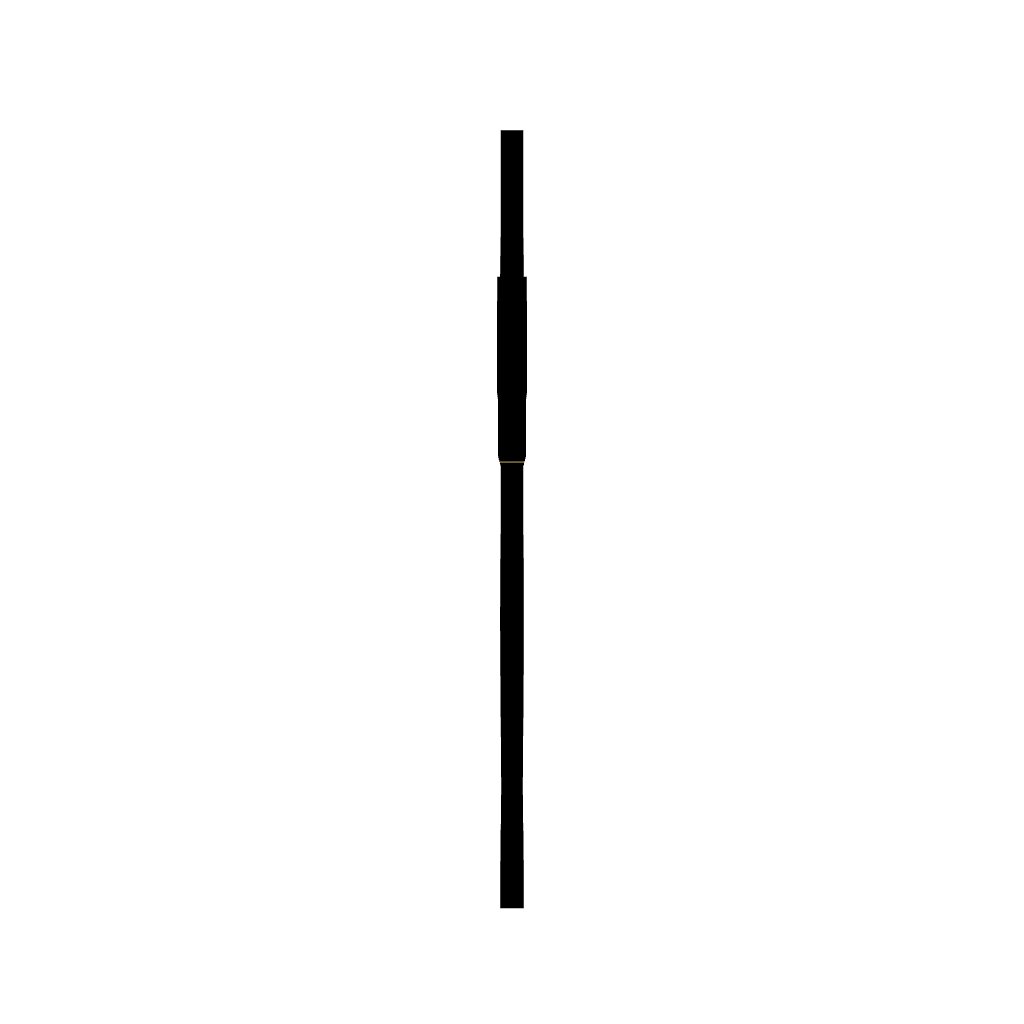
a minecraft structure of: Contra bad low quality